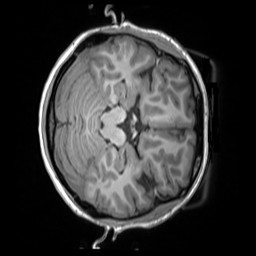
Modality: T1w
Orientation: axial
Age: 29
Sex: female
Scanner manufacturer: siemens
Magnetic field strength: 3 T
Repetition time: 1.55 s
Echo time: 0.00234 s